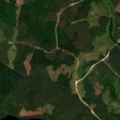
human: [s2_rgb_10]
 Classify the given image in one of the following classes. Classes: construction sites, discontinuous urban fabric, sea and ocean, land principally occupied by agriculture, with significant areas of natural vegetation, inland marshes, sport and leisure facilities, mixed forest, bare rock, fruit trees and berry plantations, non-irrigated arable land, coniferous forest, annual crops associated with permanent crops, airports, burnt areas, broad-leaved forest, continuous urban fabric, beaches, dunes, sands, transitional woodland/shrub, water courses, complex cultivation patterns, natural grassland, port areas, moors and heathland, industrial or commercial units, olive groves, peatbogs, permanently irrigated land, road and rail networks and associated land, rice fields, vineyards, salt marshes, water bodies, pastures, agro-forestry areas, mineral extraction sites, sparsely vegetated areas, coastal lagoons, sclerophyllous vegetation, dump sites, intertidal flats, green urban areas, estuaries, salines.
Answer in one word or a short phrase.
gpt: coniferous forest, transitional woodland/shrub